Field crop: maize
Growth stage: 1
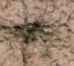
Species: salsola